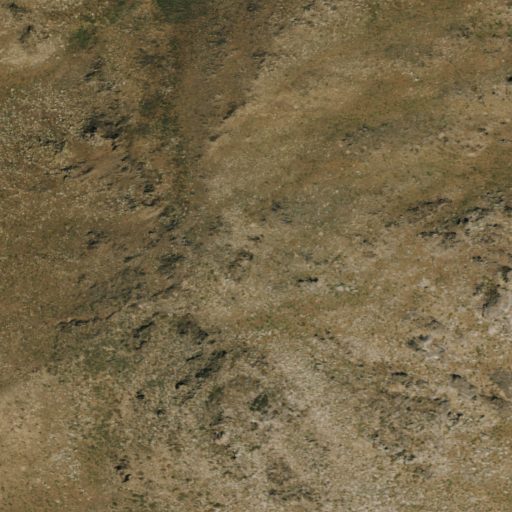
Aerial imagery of mountain in Nevada named Granite Mountain containing grassland and shrub